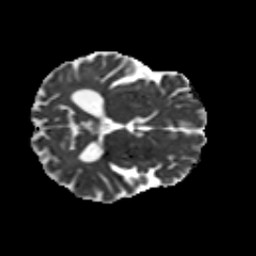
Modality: MD
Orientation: axial
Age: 66
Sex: female
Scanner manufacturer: siemens
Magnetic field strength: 3 T
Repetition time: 8.6 s
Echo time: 0.095 s